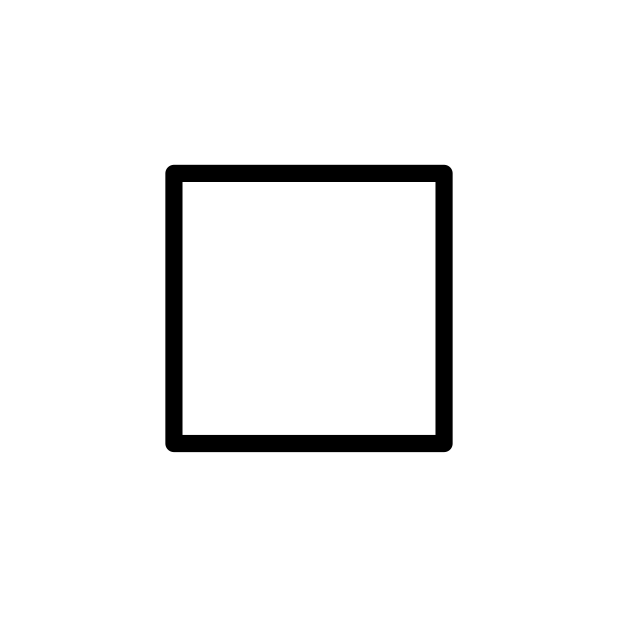
white medium-small square